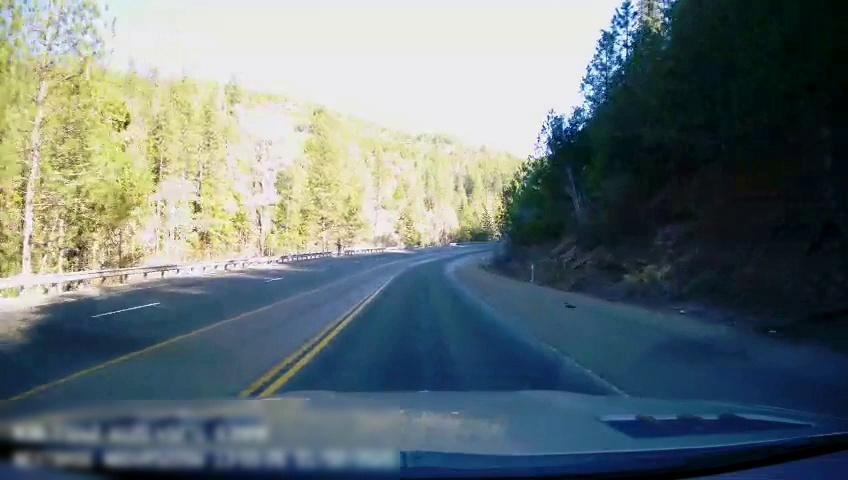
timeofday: Day
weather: Sunny
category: Drivable Space
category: Lanes | Opposite Lane
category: Lanes | Alternate Lane
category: Lanes | Opposite Lane
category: Lanes | Current Lane
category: Lanes | Alternate Lane
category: Lanes | Opposite Lane